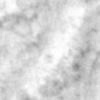
Label: no_change